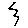
Label: zigzag